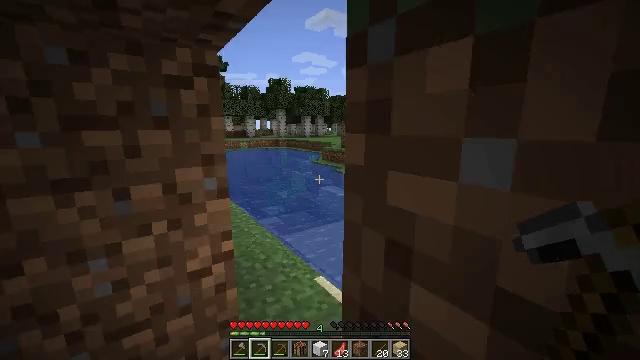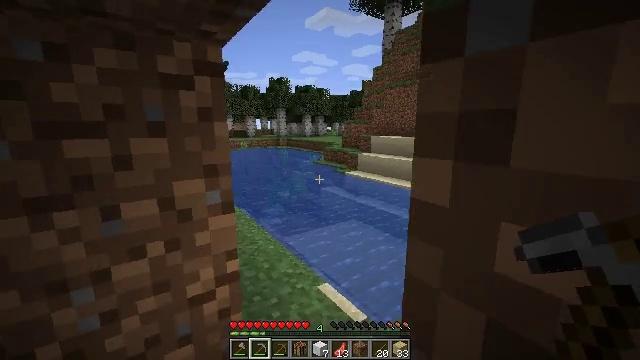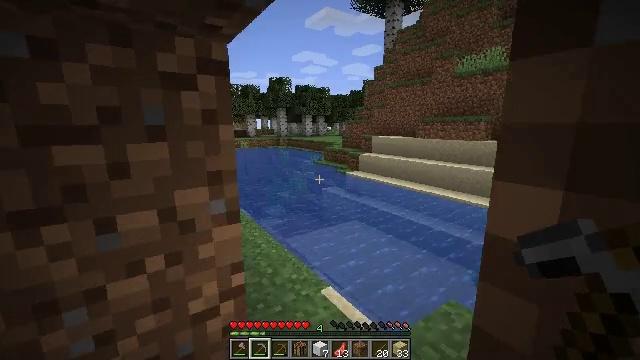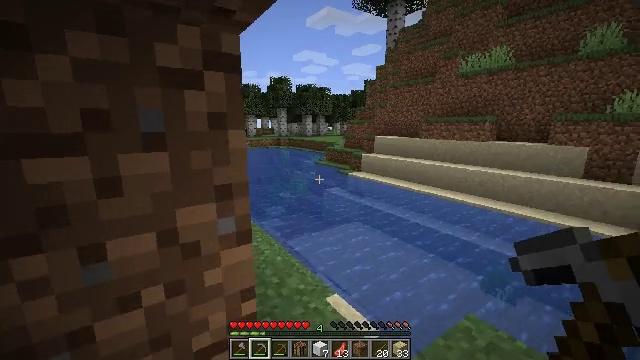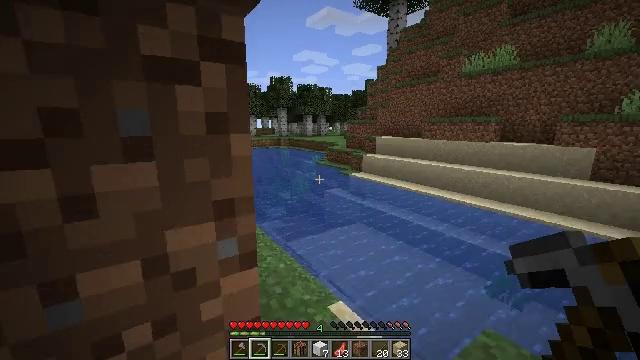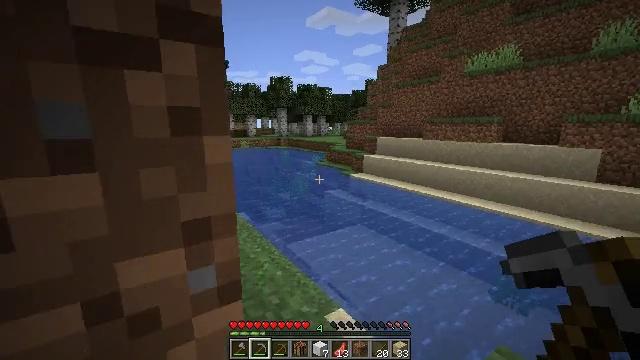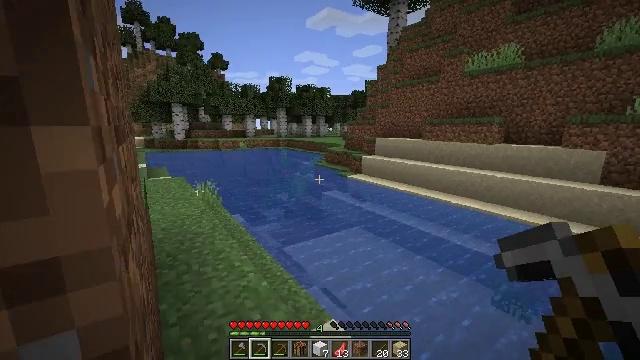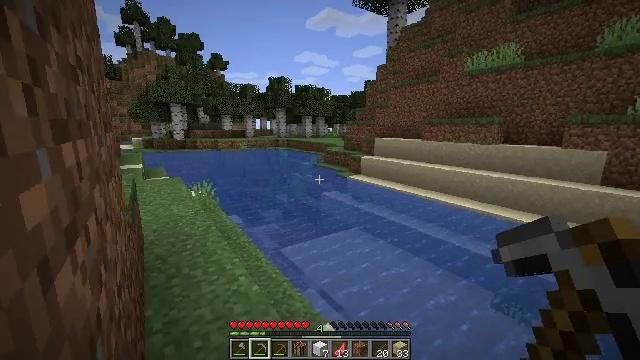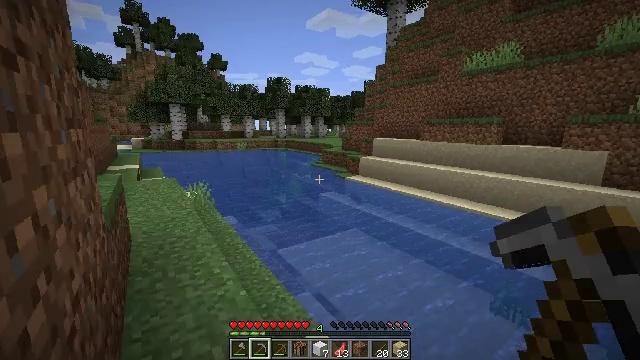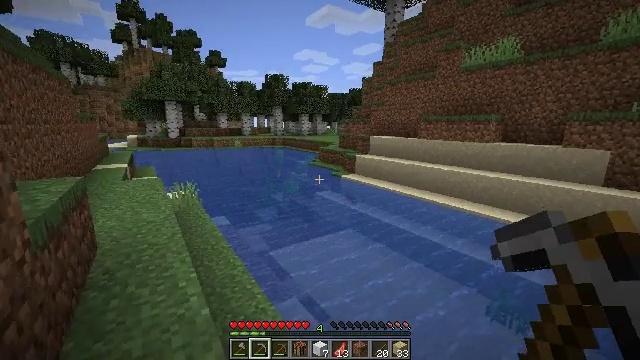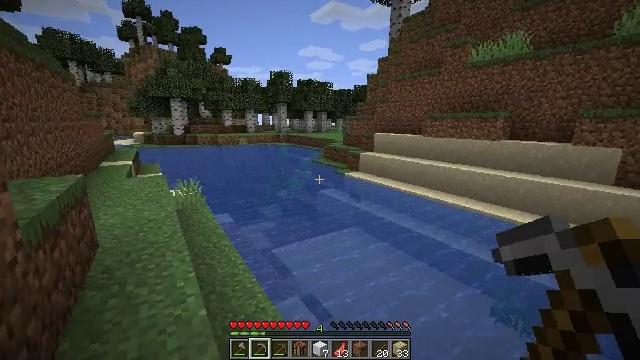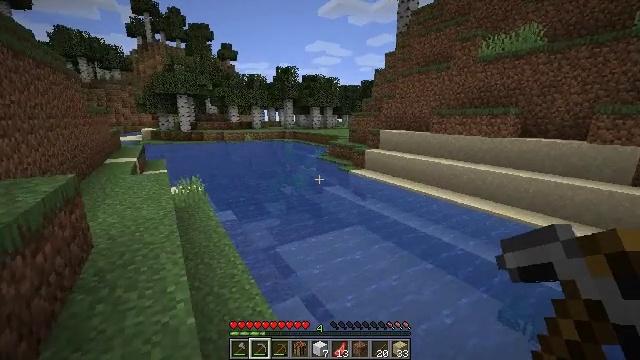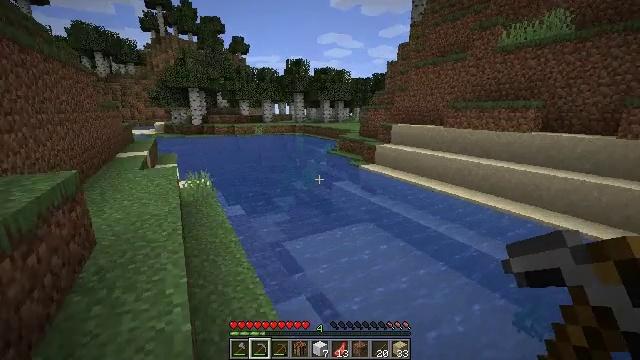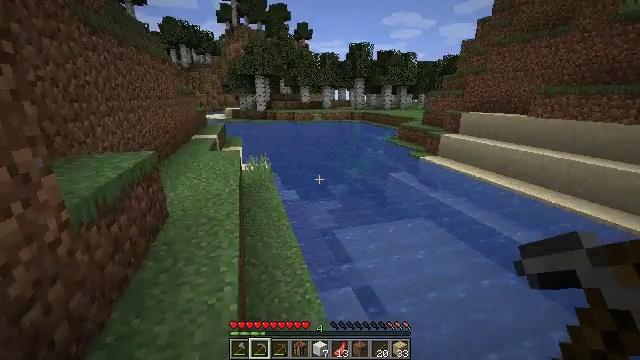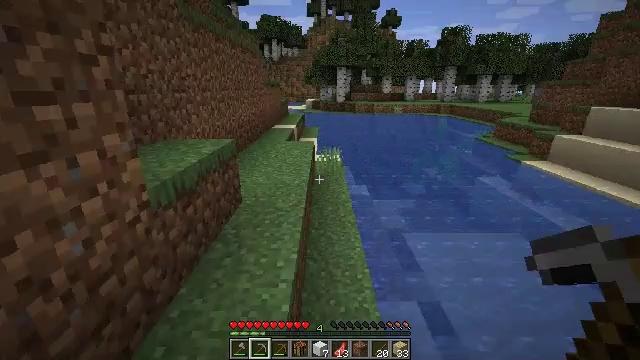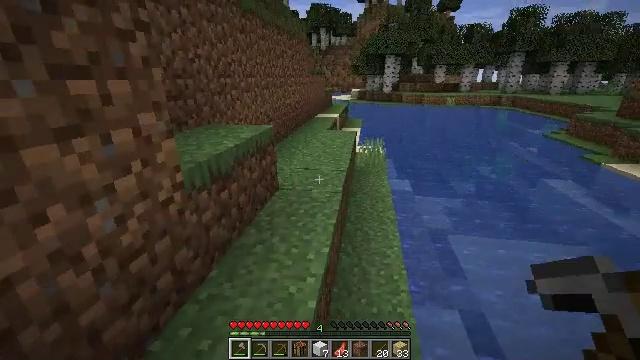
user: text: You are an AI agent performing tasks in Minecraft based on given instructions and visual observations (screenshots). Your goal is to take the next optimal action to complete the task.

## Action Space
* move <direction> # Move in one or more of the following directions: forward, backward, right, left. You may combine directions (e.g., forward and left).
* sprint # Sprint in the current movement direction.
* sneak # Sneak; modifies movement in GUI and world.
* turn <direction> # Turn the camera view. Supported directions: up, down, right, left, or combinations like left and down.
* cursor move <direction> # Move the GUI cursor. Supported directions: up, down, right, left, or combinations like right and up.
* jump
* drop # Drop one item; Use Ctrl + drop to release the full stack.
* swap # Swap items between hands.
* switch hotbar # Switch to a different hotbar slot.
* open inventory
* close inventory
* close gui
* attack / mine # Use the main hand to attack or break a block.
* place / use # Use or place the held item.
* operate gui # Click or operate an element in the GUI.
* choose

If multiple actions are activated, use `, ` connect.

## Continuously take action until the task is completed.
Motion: motion action
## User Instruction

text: Gather sugar cane for crafting.
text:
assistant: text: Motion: move forward
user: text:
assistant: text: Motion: move forward
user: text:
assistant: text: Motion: move forward
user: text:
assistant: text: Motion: move forward
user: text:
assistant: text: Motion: move forward and move right
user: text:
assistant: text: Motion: move forward and move right
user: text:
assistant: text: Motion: move forward and move right
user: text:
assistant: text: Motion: move forward and move right
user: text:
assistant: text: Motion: move forward and move right
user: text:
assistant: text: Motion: move forward and move right, turn left
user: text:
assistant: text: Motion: move forward, turn left
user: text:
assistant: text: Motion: move forward, turn left and down
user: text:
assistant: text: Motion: move forward, turn left and down
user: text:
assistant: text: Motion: move forward, turn left and down
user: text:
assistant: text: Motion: move forward, turn left and down, switch to hotbar 1
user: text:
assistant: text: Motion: move forward, switch to hotbar 1
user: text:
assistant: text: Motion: move forward, switch to hotbar 1
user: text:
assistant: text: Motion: move forward, turn left
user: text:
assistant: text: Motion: move forward, turn left
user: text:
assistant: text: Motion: move forward, turn left
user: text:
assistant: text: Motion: move forward
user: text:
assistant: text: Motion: move forward
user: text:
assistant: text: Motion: move forward
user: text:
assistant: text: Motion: move forward
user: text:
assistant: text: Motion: move forward, jump
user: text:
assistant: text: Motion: move forward, jump
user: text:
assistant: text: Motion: move forward, jump
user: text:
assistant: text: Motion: move forward, jump
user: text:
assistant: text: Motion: move forward, jump
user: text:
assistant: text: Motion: move forward